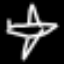
Label: airplane